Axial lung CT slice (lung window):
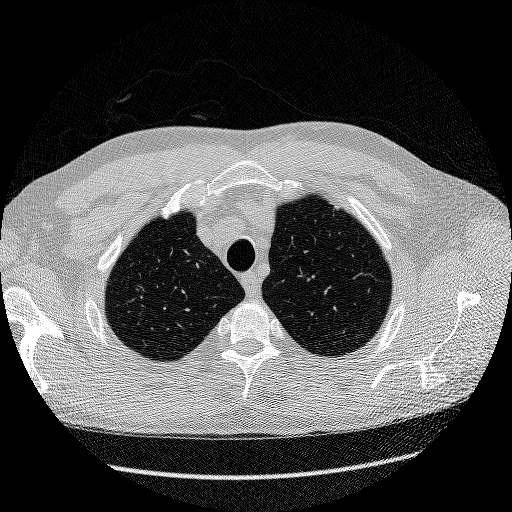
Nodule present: no